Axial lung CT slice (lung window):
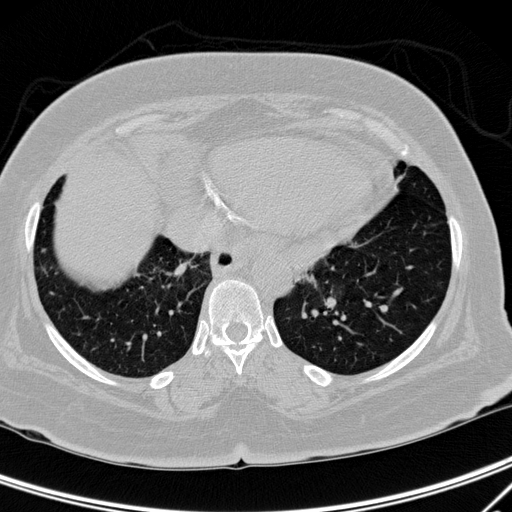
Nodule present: no